Field crop: maize
Growth stage: 2
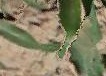
Species: maize